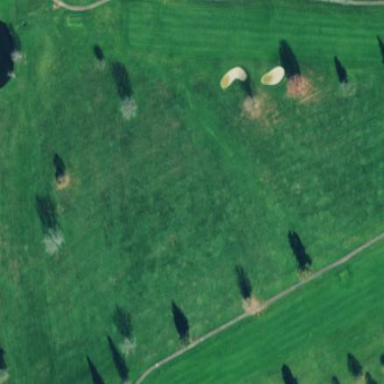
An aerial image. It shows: Driving range for golf on grass.